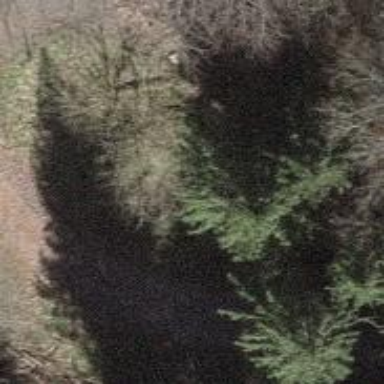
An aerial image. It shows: Culvert tunnel.